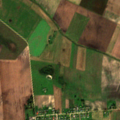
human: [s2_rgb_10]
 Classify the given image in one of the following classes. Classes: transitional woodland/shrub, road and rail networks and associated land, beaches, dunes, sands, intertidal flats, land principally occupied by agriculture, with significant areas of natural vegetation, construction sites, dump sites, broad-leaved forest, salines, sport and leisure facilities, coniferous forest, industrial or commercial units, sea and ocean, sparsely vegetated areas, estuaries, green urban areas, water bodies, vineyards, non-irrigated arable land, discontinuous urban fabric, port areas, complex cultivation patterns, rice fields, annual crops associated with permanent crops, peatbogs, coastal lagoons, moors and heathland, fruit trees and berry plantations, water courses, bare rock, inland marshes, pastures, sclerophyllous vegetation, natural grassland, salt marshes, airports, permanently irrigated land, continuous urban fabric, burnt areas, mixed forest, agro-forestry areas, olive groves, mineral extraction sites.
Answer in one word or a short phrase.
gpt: discontinuous urban fabric, non-irrigated arable land